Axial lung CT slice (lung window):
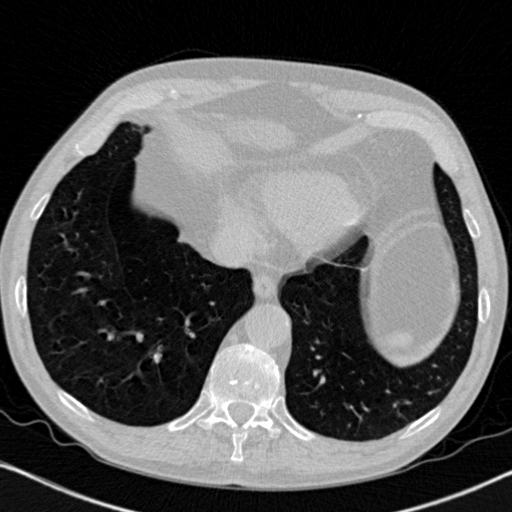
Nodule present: no